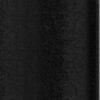
Label: dusty